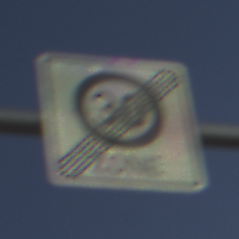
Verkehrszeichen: EndeZone30
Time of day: SunriseSunset
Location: Outdoor (Nature)
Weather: Clear
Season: NotSpecified
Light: Natural